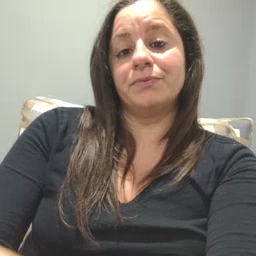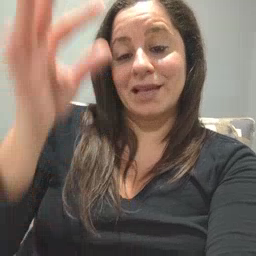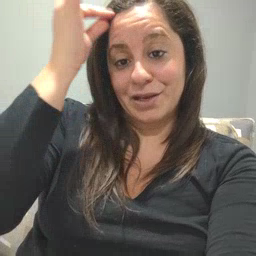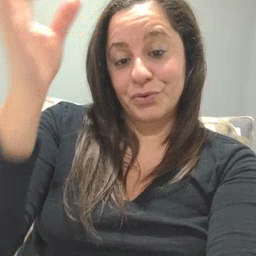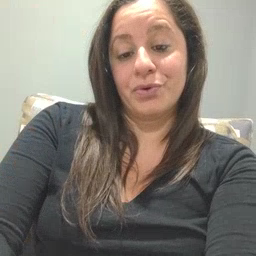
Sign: hair